Question: Let's say I have a table like 'temp_table':
'''
CREATE TABLE 'YOUR_DATASET.temp_table' (
'F1' STRING,
'F2' INT64,
'F3' STRING,
);
'''
And this table includes some data:
'''
INSERT 'YOUR_DATASET.temp_table' (F1, F2, F3)
VALUES('45FG67', 10, 'This stri98ng includes 10/15 numbers .9'),
('45FG67', 10, 'This string includes 100 and 0'),
('95pp7', 30, 'This string includes .8 and 1_number'),
('45FG67', 12, '45'),
('45FG67', 12,NULL),
('95pp7', 30, NULL),
('95pp7', 5, '10 & 54.2')
'''
This would create the 'temp_table' as:
'''
SELECT * FROM 'YOUR_DATASET.temp_table'
'''

I would like to write a big query script to extract all numerical values in 'F3' and append them as new numerical columns to 'temp_table'. The number of new numerical columns should be equal to the maximum number of numerical values in 'F3' . In this example table,'temp_table', there should be 4 new numerical columns added to the table, because 'F3' for row number 5 is 'This stri98ng includes 10/15 numbers .9' and int includes 4 numerical values: 98, 10, 15, 0.9. As another example, the values for these 4 numerical columns for row number 6 would be 45, null, null, null.
Note, <URL> I asked a similar question. That solution works for that general question I asked there but doesn't work for the problem I described above.
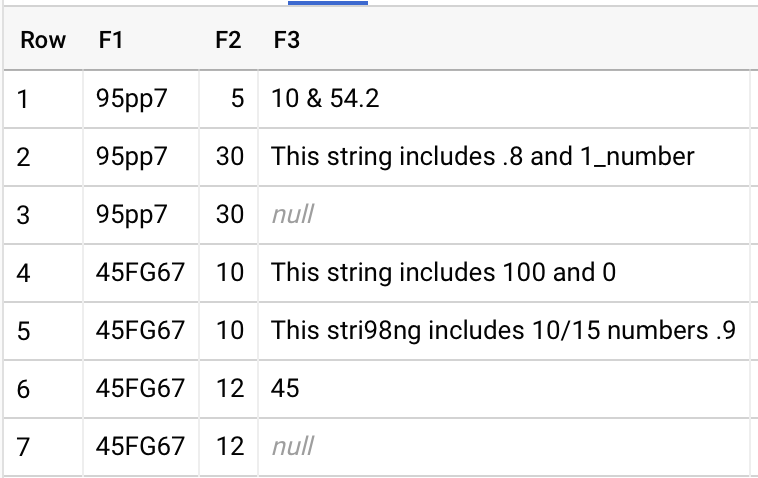
Answer: Use below
'''
select * from (
select F1, F2, F3, offset + 1 as offset, num
from your_table
left join unnest(regexp_extract_all(F3, r'([\d\.]+)')) num with offset
)
pivot (min(num) as numerical_val for offset in (1,2,3,4))
'''
If applied to sample data in your question - output is
<URL>